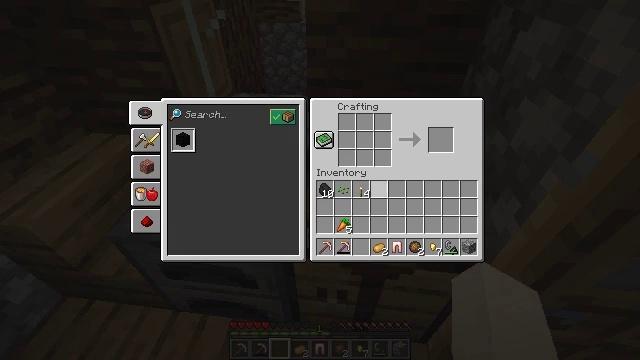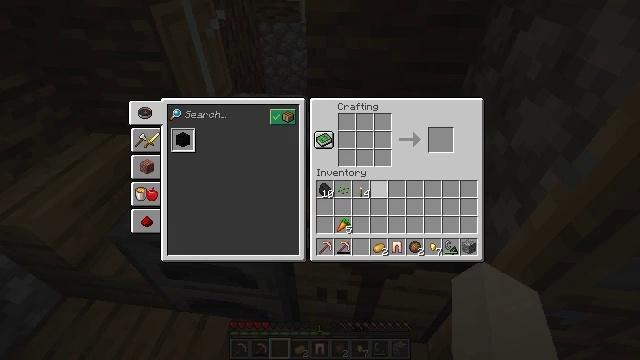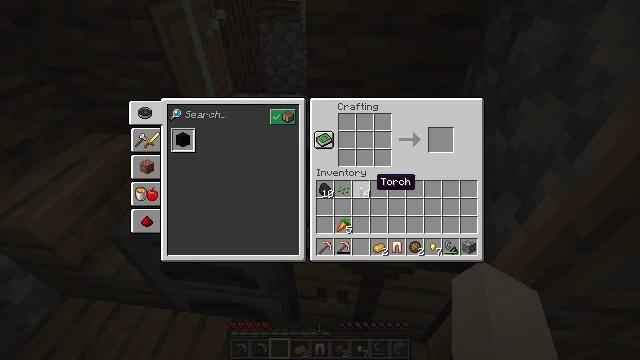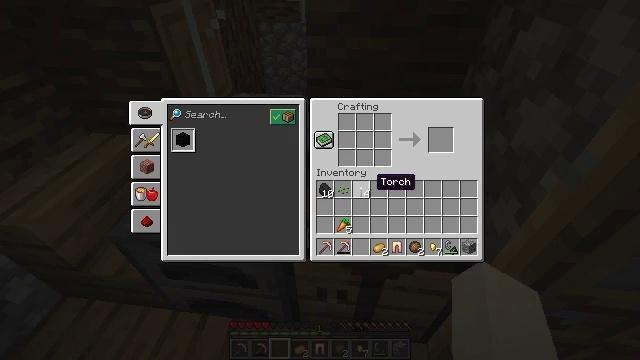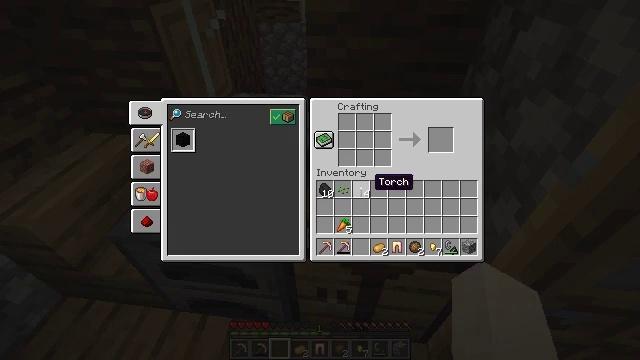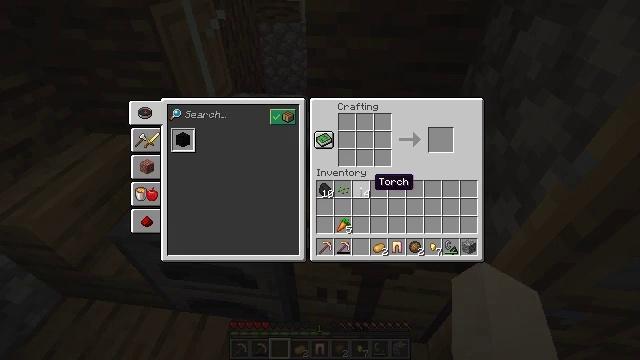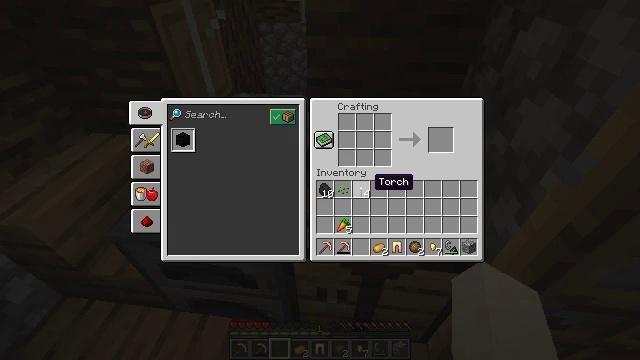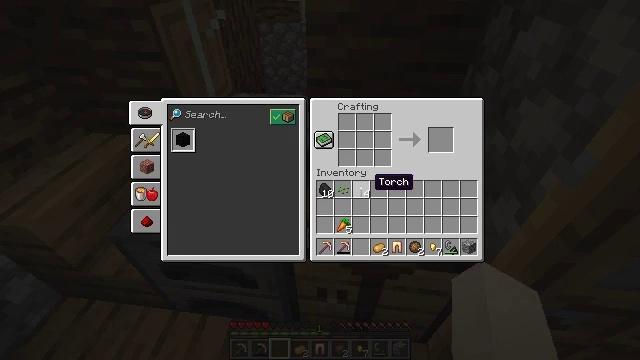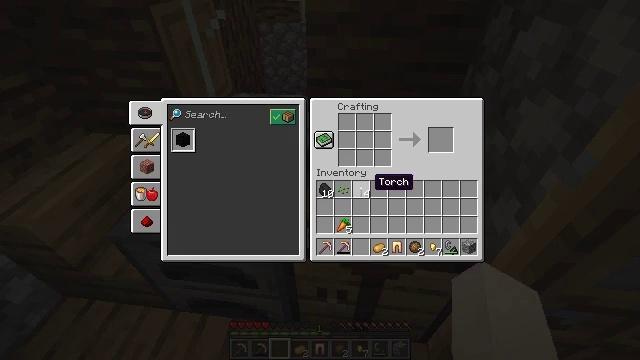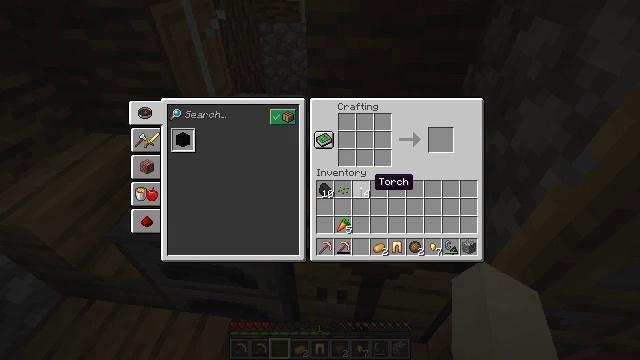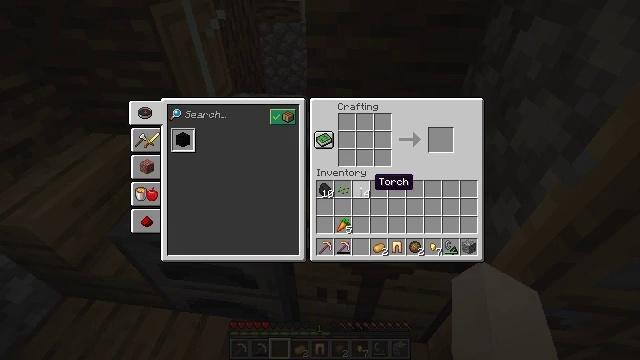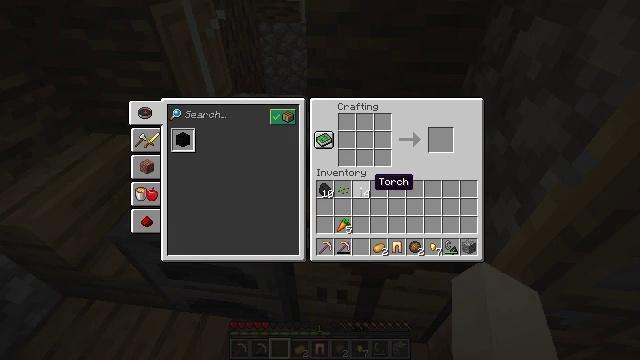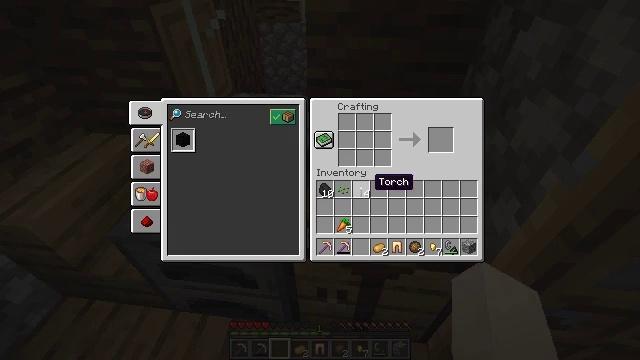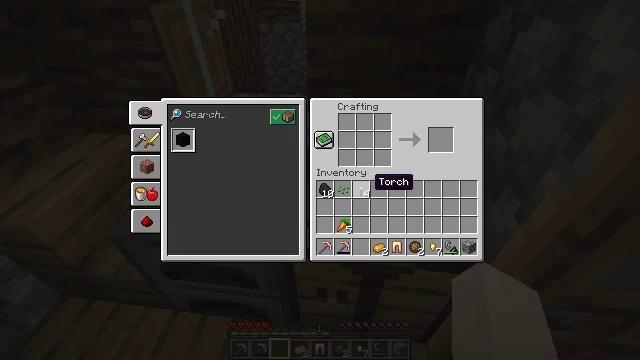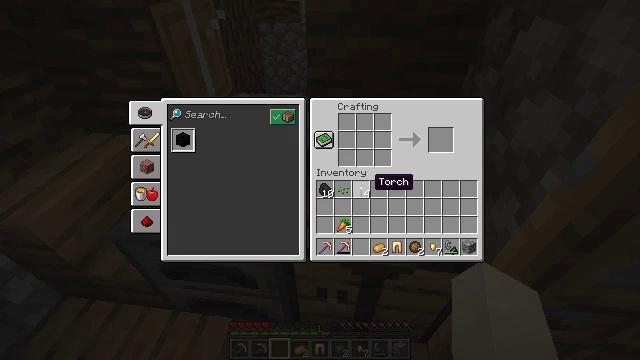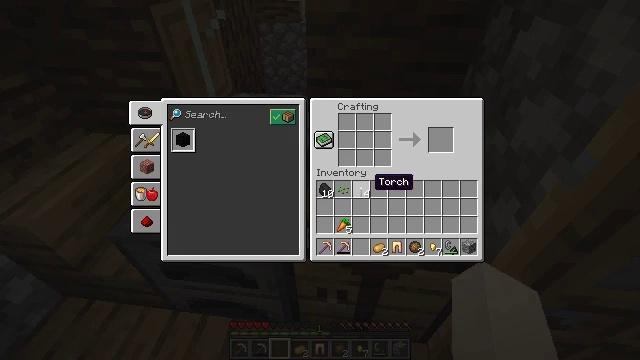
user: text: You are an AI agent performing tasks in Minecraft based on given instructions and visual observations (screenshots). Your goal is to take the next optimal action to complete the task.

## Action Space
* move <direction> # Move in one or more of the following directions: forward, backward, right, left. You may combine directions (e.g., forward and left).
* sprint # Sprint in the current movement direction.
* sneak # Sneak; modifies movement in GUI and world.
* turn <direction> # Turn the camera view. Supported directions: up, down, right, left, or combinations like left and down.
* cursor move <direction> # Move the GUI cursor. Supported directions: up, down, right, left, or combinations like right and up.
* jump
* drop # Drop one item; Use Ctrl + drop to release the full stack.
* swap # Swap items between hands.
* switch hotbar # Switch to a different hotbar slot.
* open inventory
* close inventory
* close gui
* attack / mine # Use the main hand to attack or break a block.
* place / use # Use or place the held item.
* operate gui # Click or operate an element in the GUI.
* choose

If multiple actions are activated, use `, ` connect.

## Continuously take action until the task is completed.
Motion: motion action
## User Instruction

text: Chop down the oak log.
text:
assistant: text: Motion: no_op
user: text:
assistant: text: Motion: no_op
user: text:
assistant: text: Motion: no_op
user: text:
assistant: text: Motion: no_op
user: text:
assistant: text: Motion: no_op
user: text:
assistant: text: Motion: no_op
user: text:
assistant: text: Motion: no_op
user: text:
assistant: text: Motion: no_op
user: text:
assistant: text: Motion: no_op
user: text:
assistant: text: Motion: no_op
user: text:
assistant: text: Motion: no_op
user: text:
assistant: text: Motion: no_op
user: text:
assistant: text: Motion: no_op
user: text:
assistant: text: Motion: no_op
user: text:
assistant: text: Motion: no_op
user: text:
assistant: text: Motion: no_op
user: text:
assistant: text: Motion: attack / mine
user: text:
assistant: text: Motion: attack / mine
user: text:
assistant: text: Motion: attack / mine
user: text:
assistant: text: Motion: turn down
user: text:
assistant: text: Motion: no_op
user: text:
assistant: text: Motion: turn down
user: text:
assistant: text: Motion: turn down
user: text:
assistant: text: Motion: no_op
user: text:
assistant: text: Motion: no_op
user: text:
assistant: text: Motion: no_op
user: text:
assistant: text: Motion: no_op
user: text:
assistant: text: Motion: no_op
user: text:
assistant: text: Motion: no_op
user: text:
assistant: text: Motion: attack / mine